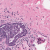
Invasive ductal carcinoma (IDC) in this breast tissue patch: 0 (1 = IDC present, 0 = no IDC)